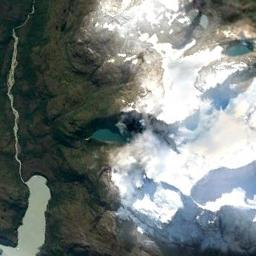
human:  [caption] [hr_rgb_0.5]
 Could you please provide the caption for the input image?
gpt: In the mountains of the snow mountain, Only the peak of the mountain is covered by snow, And there is a lake in the snow mountain .

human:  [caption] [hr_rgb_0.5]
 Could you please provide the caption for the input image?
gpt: A lot of snow is on the snowberg .

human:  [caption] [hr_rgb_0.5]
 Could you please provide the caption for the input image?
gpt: The snow berg is next to the lake .

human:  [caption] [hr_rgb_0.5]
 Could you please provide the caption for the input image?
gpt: The snowberg is surrounded by some lakes and a river also is next to the snowberg .

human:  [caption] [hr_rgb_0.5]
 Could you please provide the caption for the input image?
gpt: There are much snow and two green lakes on the snowberg .